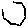
Label: hexagon